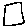
Label: square